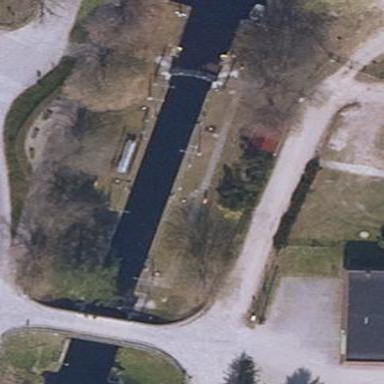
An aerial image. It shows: Lock on waterway.